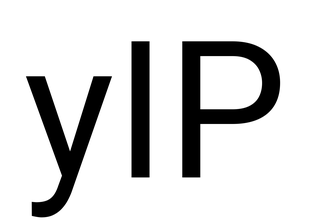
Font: Roboto_Regular